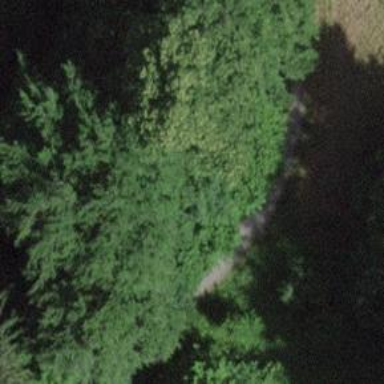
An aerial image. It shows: Culvert tunnel.